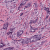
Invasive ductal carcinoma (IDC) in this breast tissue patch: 1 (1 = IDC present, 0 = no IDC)